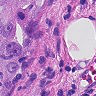
Metastatic tissue present: yes